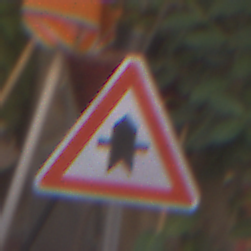
Verkehrszeichen: Vorfahrt
Umgebung: Outdoor, Urban
Tageszeit: MorningAfternoon
Wetter: Clear
Licht: Natural
Jahreszeit: NotSpecified
Kontrast: LowContrast